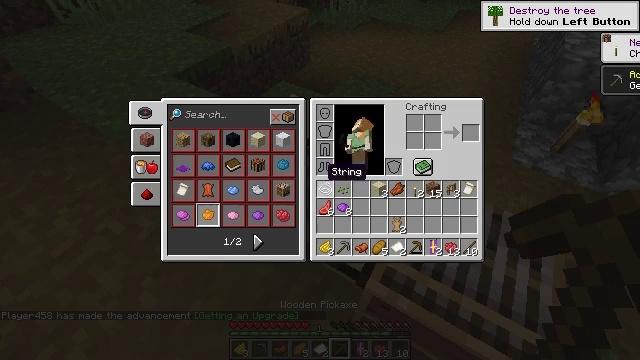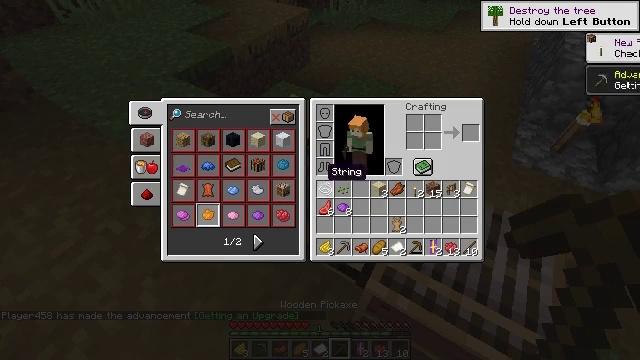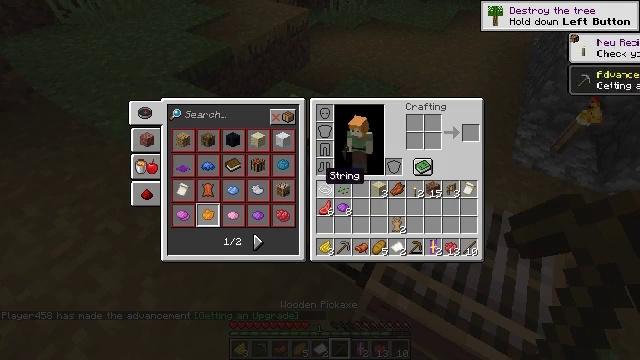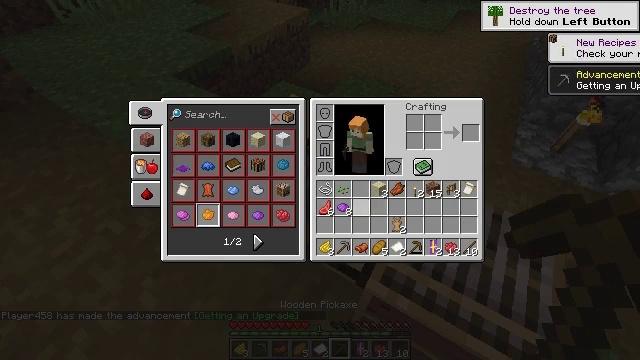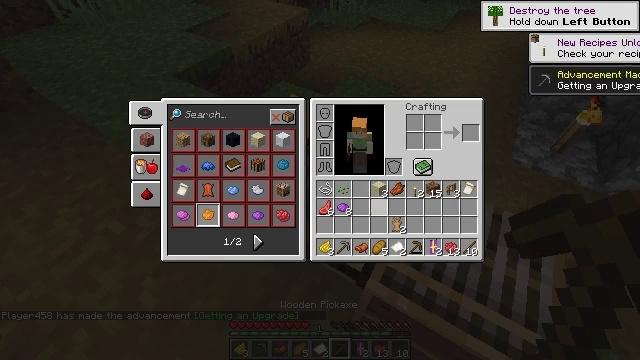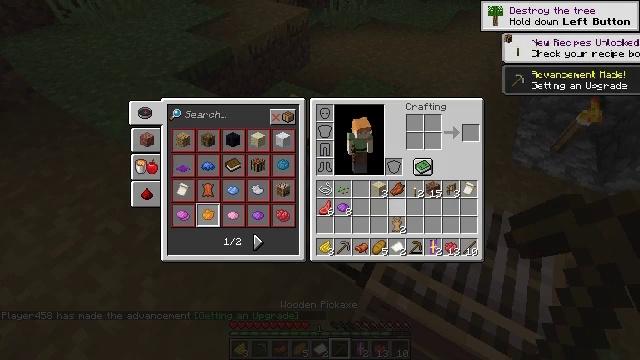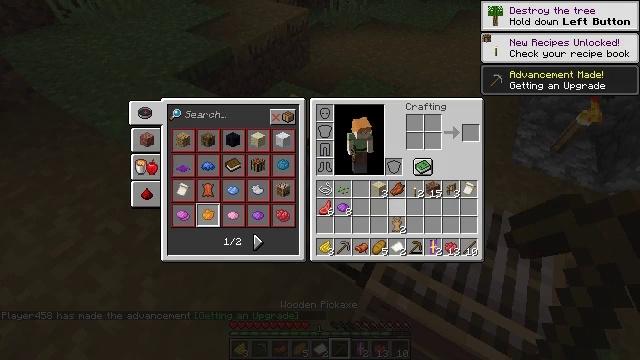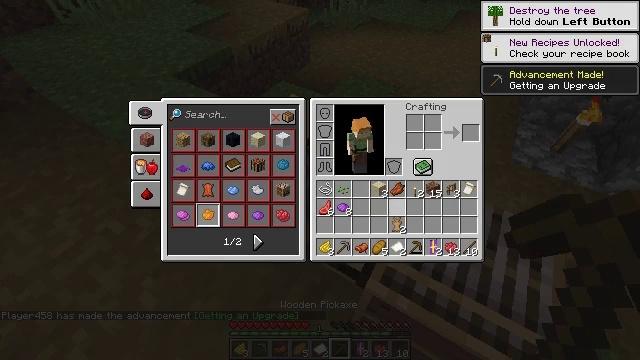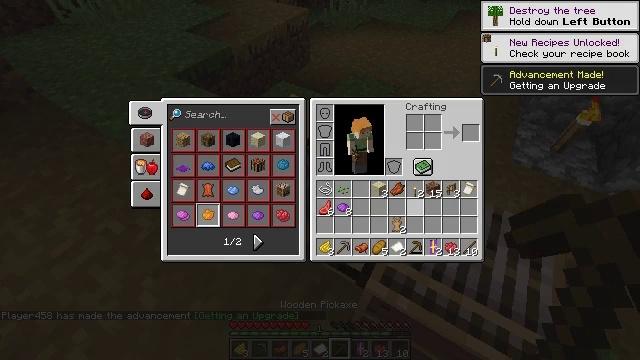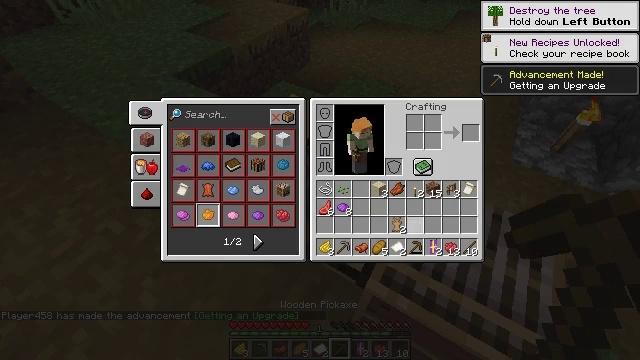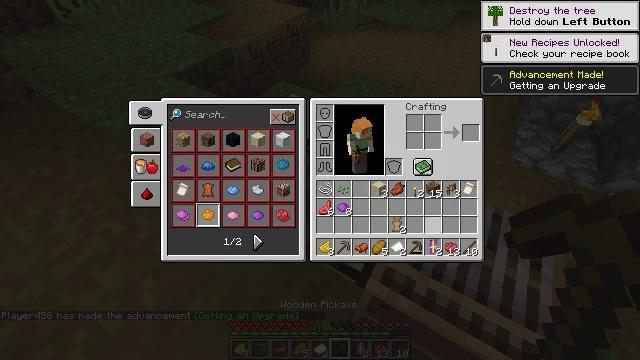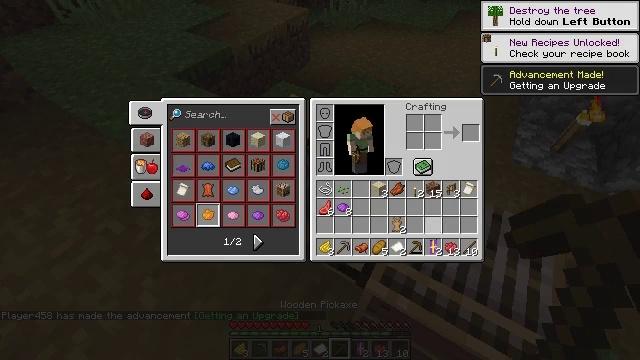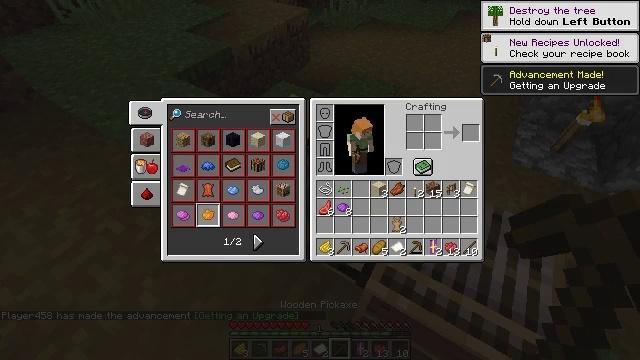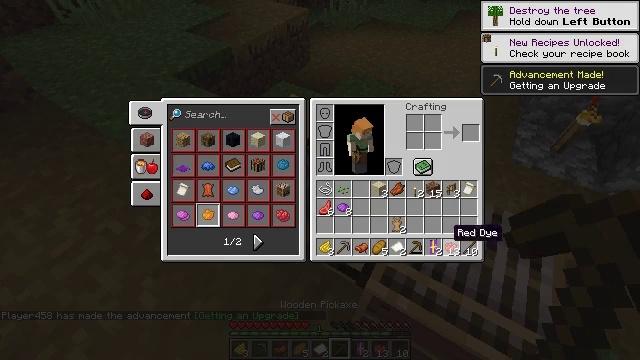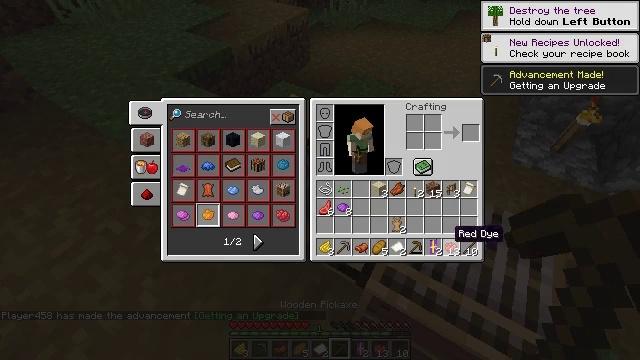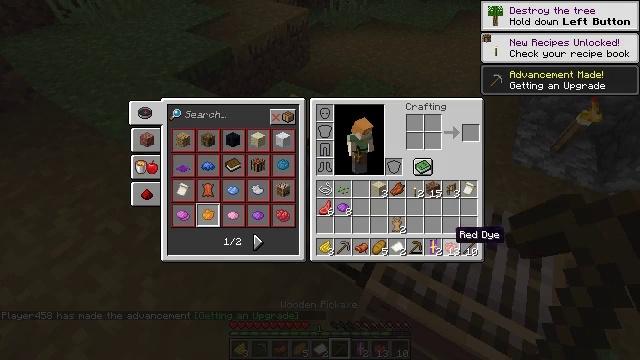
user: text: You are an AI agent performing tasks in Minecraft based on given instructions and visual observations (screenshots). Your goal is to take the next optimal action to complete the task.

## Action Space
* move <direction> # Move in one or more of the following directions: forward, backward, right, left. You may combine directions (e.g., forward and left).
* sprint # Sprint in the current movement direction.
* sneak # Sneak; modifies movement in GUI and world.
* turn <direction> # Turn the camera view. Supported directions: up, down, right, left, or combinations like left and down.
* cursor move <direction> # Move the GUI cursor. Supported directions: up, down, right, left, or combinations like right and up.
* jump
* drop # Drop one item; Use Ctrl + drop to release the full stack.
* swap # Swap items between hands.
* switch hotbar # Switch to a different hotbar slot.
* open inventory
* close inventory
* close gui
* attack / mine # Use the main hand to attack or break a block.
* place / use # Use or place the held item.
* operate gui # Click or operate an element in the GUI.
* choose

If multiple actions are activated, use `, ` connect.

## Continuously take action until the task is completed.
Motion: motion action
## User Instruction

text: Gather the yellow bed by attacking it.
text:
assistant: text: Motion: open inventory
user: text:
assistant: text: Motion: open inventory
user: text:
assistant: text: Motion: cursor move right and down
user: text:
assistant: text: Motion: cursor move right and down
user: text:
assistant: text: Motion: no_op
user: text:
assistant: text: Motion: no_op
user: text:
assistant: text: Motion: cursor move right
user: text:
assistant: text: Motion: cursor move right
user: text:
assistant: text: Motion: sneak, cursor move right
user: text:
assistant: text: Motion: sneak, cursor move right
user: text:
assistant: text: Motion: sneak
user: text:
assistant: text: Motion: sneak, cursor move down
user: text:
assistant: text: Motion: sneak
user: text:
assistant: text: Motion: sneak
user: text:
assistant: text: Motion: sneak
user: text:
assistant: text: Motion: sneak
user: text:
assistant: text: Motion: sneak
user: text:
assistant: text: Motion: sneak, operate gui
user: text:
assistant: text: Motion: sneak, operate gui
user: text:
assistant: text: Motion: sneak
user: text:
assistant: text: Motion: sneak
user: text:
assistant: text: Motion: sneak
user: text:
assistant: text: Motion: sneak
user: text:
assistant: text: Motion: sneak
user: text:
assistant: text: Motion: sneak
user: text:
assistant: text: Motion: sneak, cursor move left and up
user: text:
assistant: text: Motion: sneak
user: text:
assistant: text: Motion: sneak, cursor move right and up
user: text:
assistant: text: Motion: sneak, cursor move right
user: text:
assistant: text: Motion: sneak